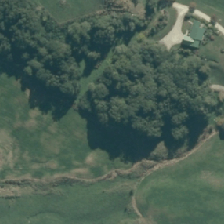
Land cover: indigenous_forest